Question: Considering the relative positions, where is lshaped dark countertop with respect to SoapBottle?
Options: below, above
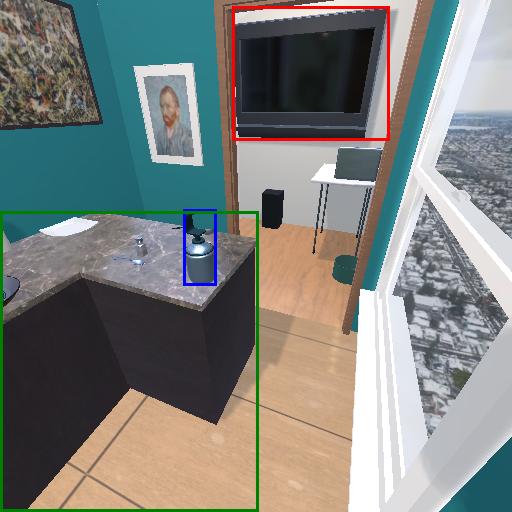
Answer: below